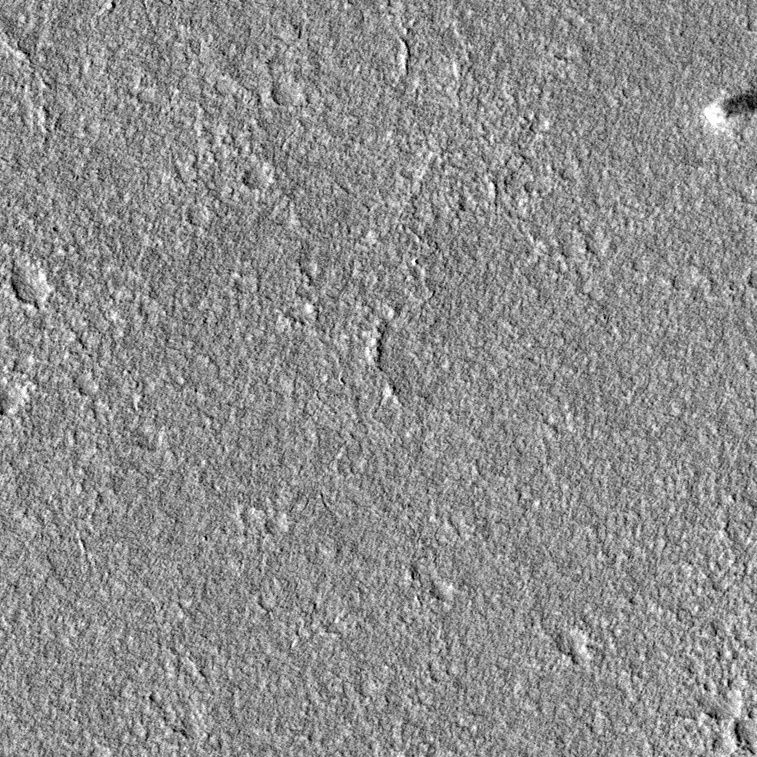
Label: dustdevil